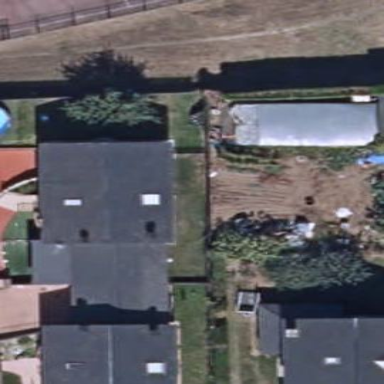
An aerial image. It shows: Simple house.